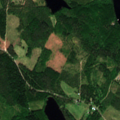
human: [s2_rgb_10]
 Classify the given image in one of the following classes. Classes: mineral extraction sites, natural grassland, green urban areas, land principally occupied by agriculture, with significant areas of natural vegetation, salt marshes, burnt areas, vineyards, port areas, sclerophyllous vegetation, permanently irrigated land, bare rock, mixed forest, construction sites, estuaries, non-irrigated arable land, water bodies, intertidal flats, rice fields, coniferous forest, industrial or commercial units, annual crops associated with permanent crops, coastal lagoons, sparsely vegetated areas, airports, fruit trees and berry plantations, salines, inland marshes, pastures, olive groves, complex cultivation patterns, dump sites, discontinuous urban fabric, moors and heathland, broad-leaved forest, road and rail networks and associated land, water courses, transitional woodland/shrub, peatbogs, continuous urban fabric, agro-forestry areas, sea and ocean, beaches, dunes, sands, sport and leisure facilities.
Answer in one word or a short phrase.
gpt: coniferous forest, mixed forest, transitional woodland/shrub, water bodies